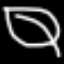
Label: leaf